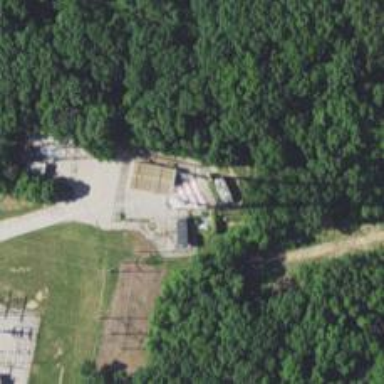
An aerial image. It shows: Man-made mast used for communication purposes.